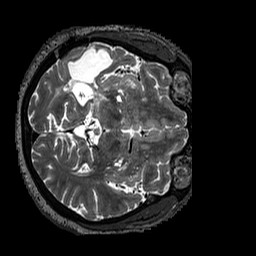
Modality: T2w
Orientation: axial
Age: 62
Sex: female
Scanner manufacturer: siemens
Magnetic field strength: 3 T
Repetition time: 3.2 s
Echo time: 0.567 s